Question: I'm trying to allow for a user to send an email in my app but I get a:
> Use of local variable 'configureMailComposeViewController' before its declaration
Here is the code.
'''
func item(_ item: Int, selectedAtContactIndex index: Int) {
var mailComposeViewController = configuredMailComposeViewController()
if MFMailComposeViewController.canSendMail() {
self.presentViewController(mailComposeViewController, animated: true, completion: nil)
} else {
}
}
func configuredMailComposeViewController() -> MFMailComposeViewController{
let mailComposerVC = MFMailComposeViewController()
mailComposerVC.mailComposeDelegate = self
mailComposerVC.setToRecipients([EmailAddressArray[index]])
mailComposerVC.setSubject("I need your help")
return mailComposerVC
}
'''

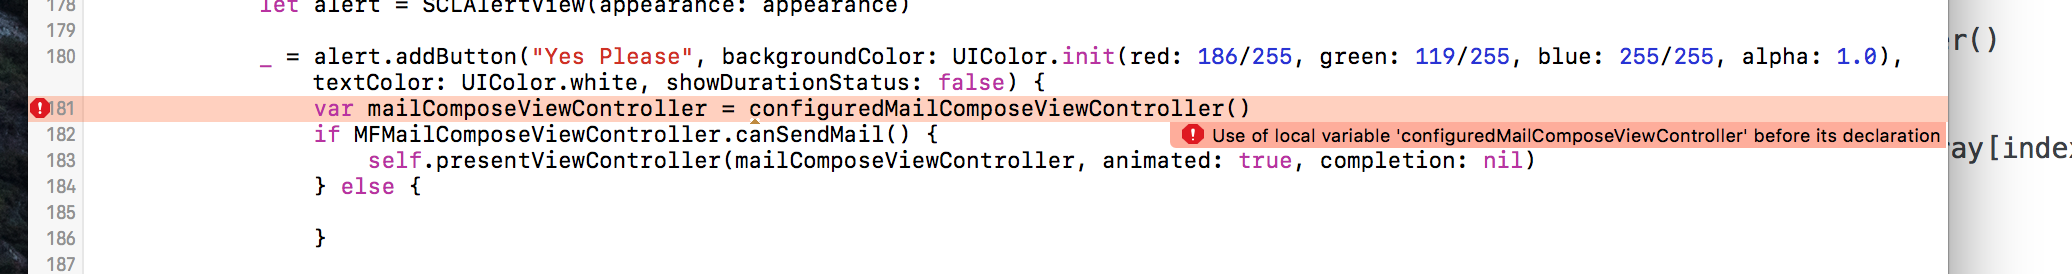
Answer: '''
func configuredMailComposeViewController() -> MFMailComposeViewController
'''
'MFMailComposeViewController'
'func configuredMailComposeViewController() -> MFMailComposeViewControllercall'
'''
var mailComposeViewController = configuredMailComposeViewController()
'''
'mailComposeViewController = configuredMailComposeViewController()'
'''
func configuredMailComposeViewController() -> MFMailComposeViewController{
let mailComposerVC = MFMailComposeViewController()
mailComposerVC.mailComposeDelegate = self
mailComposerVC.setToRecipients([EmailAddressArray[index]])
mailComposerVC.setSubject("I need your help")
return mailComposerVC
}
func item(_ item: Int, selectedAtContactIndex index: Int) {
if MFMailComposeViewController.canSendMail() {
var mailComposeViewController = configuredMailComposeViewController()
self.presentViewController(mailComposeViewController, animated: true, completion: nil)
} else {
}
}
'''